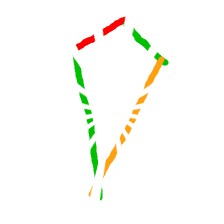
Shape: kite